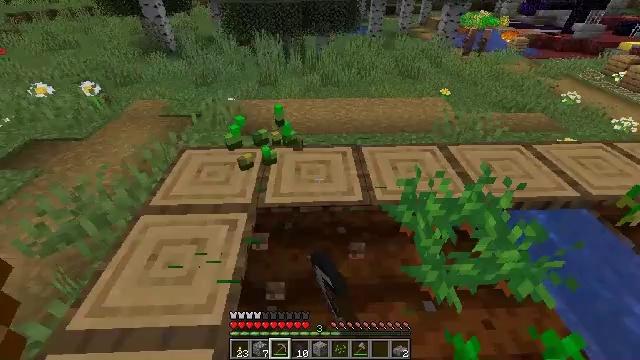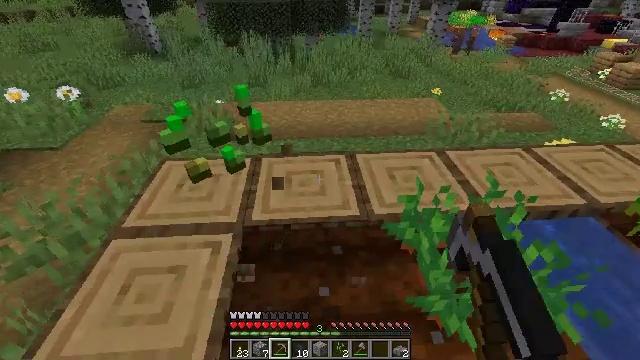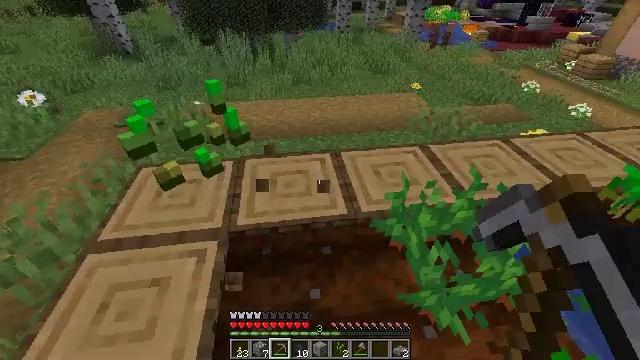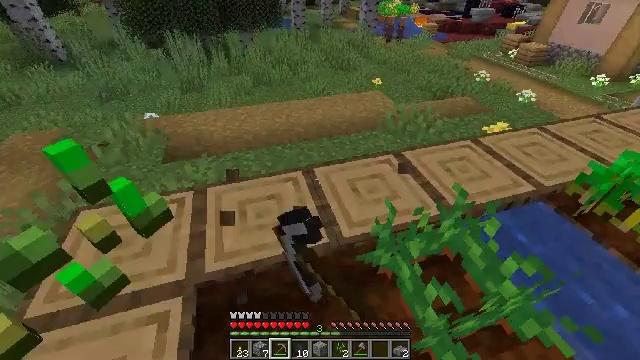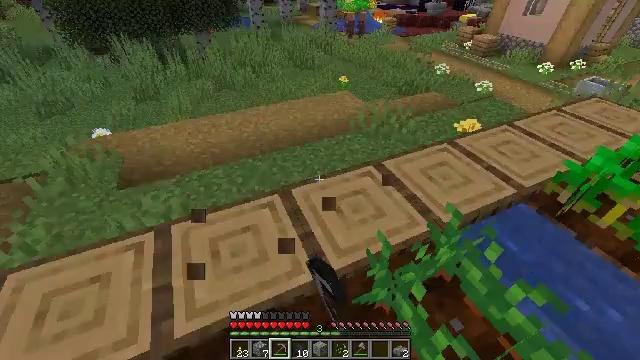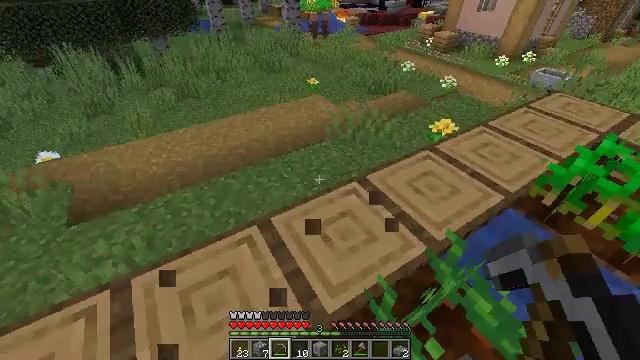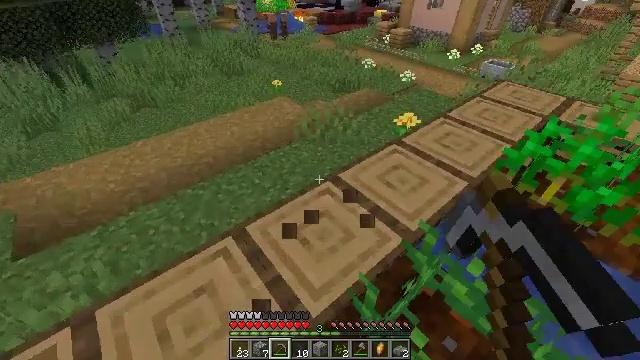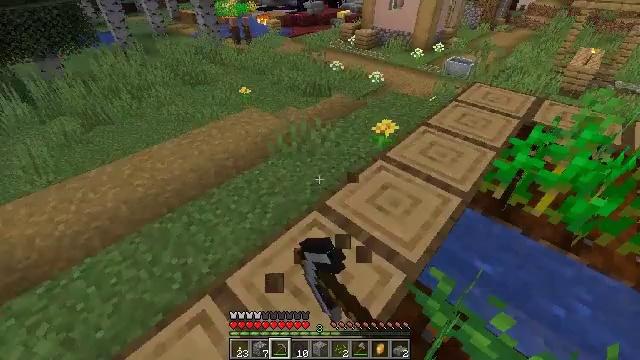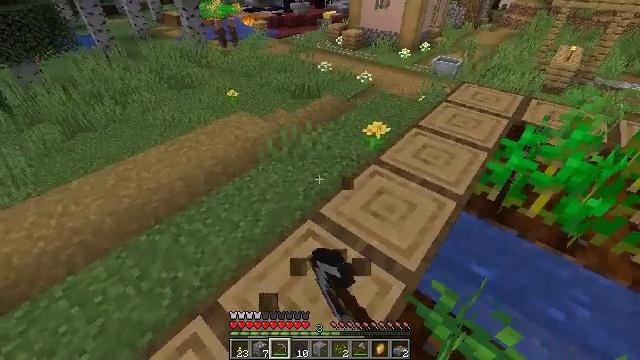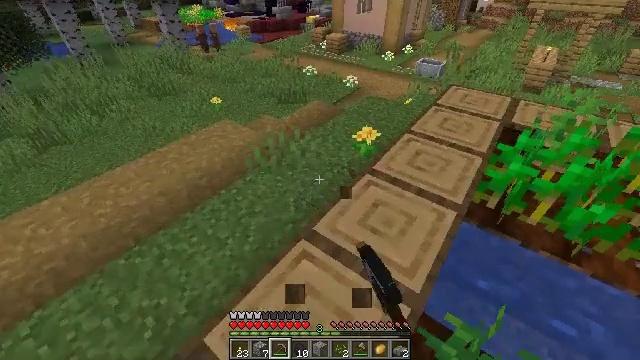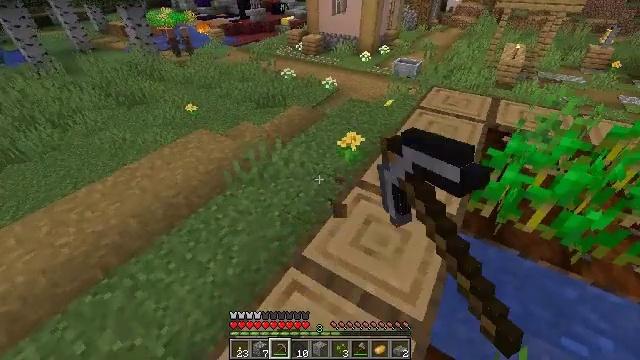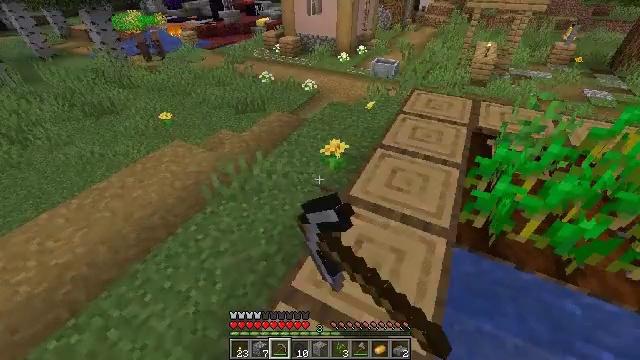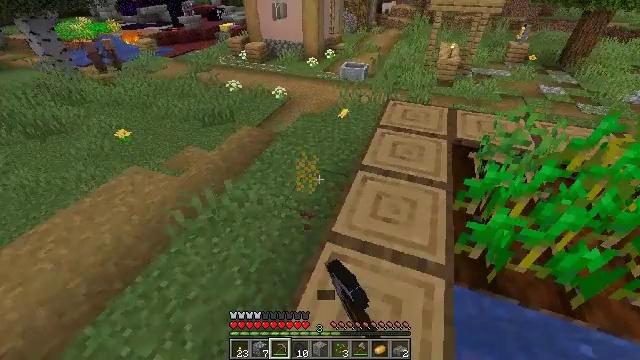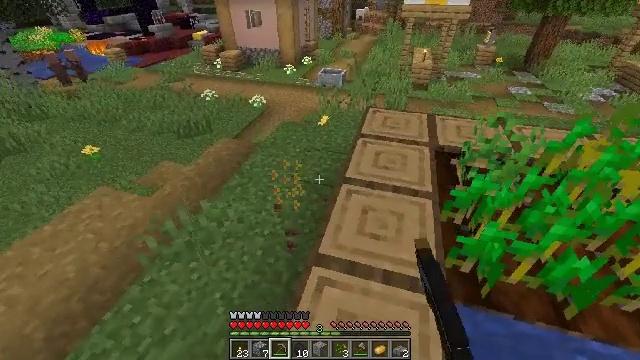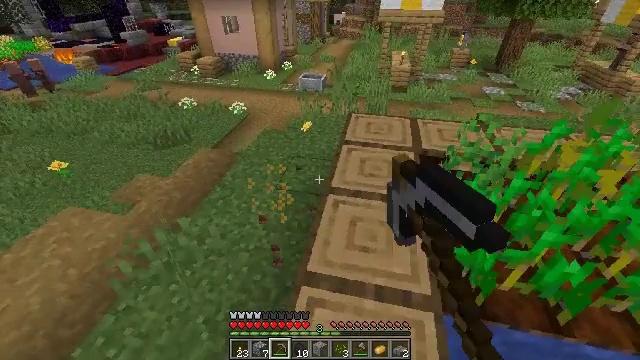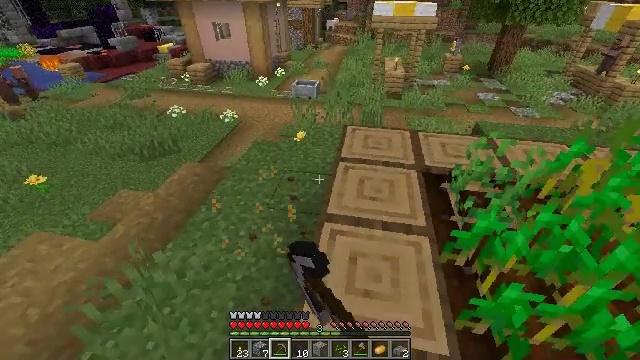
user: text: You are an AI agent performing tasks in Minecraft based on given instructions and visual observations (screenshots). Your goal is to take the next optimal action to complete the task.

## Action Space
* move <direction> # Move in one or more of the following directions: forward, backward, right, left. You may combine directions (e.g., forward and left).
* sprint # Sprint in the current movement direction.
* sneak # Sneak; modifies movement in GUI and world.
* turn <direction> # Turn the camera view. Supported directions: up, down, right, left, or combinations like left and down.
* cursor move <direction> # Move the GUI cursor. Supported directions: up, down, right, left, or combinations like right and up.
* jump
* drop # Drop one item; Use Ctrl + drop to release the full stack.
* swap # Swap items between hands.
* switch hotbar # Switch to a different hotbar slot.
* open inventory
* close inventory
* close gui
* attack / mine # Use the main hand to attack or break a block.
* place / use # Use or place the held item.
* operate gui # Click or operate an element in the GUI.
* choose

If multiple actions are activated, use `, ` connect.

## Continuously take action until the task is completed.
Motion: motion action
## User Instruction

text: Mine the dandelion from the ground.
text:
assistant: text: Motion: move forward, turn right, attack / mine
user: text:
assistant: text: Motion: move forward, turn right, attack / mine
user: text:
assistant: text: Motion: move forward, turn right, attack / mine
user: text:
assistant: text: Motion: move forward, turn right, attack / mine
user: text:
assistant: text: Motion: move forward, turn right, attack / mine
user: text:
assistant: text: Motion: move forward, turn right, attack / mine
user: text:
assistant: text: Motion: move forward, turn right, attack / mine
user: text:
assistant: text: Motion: move forward, turn right, attack / mine
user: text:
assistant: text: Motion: move forward, turn right, attack / mine
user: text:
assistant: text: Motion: move forward, turn right, attack / mine
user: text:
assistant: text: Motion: move forward, turn right, attack / mine
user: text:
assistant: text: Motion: move forward, turn right, attack / mine
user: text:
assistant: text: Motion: move forward, turn right and up, attack / mine
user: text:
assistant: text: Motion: move forward, turn right, attack / mine
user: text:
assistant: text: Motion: move forward, turn right, attack / mine
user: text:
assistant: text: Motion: move forward, attack / mine
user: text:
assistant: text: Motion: move forward, turn left and up, attack / mine
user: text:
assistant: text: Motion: attack / mine